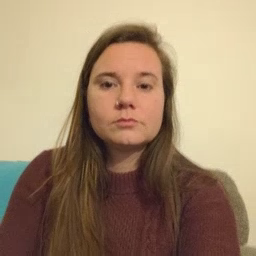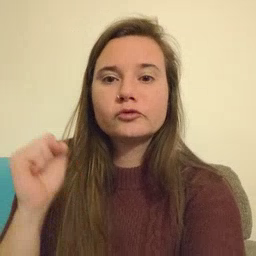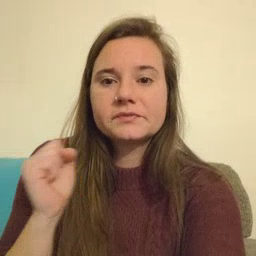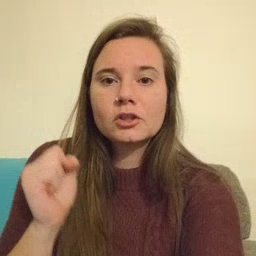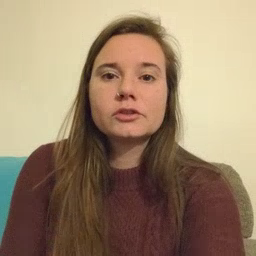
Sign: refrigerator